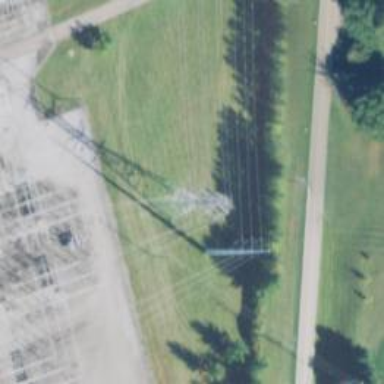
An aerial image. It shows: Lattice structure tower.